Aerial crown-view tile of a tropical tree (Barro Colorado Island, Panama), acquired 20250715:
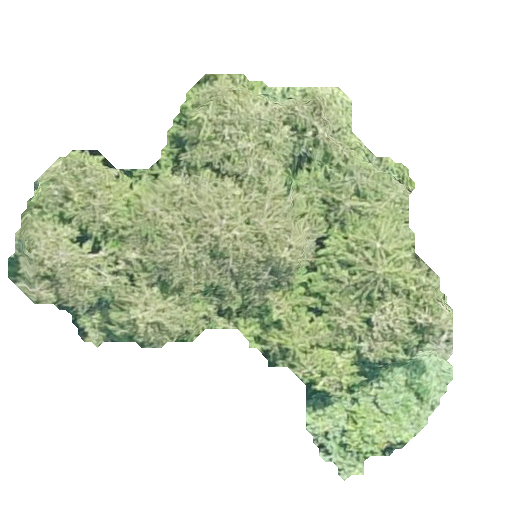
Species: Quararibea stenophylla
GBIF accepted scientific name: Quararibea stenophylla
Crown area: 148.446 m²